The plot shows how the frequency content of a rotor-rig vibration signal evolves over time (STFT spectrogram). What is the most likely rotor condition (normal, misalignment, unbalance, looseness)?
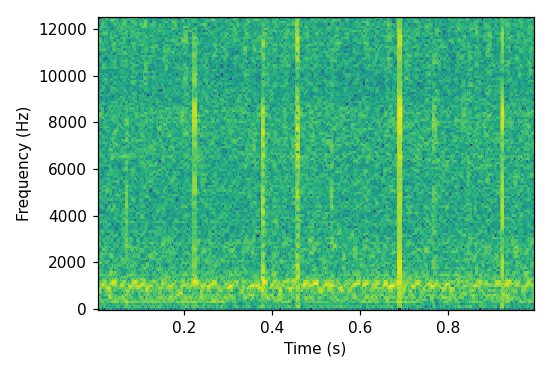
Answer: normal